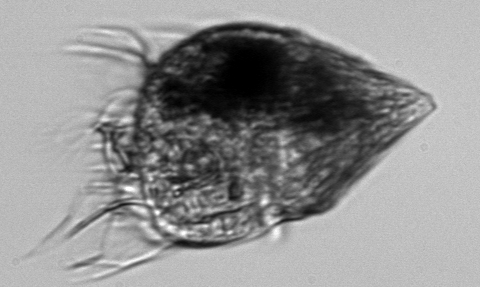
Label: Strombidium_morphotype1